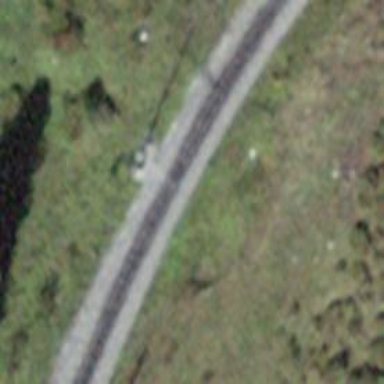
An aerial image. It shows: Narrow-gauge railway with 1 track. The tracks are electrified with contact line.